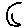
Label: moon